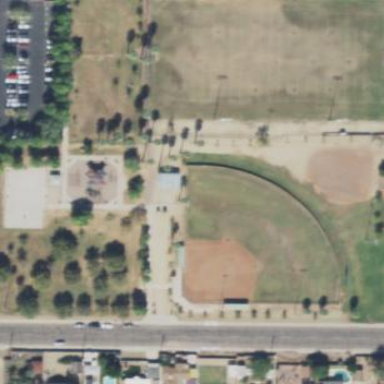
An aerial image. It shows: Chain-link fence surrounding baseball pitch.